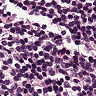
Metastatic tissue present: no